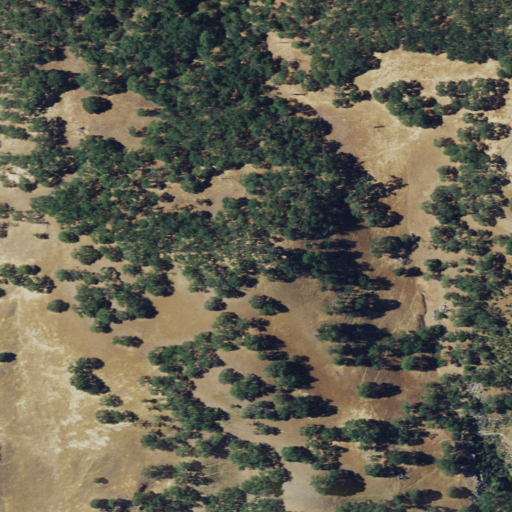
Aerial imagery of mountain in California named Buckeye Hill containing shrub, grassland, and evergreen forest